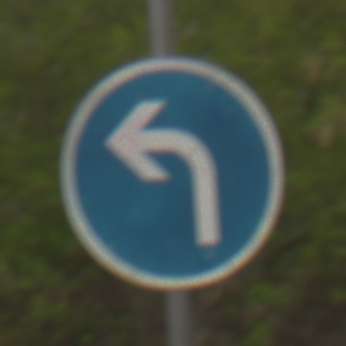
Verkehrszeichen: VorgeschriebeneFahrtrichtungLinks
Umgebung: Outdoor, Nature
Tageszeit: MorningAfternoon
Wetter: Overcast
Licht: Natural
Jahreszeit: NotSpecified
Kontrast: LowContrast